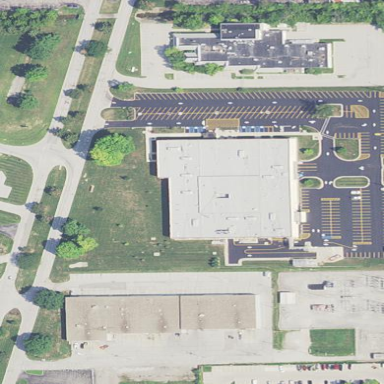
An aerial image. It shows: School building.